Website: slack
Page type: billing-address
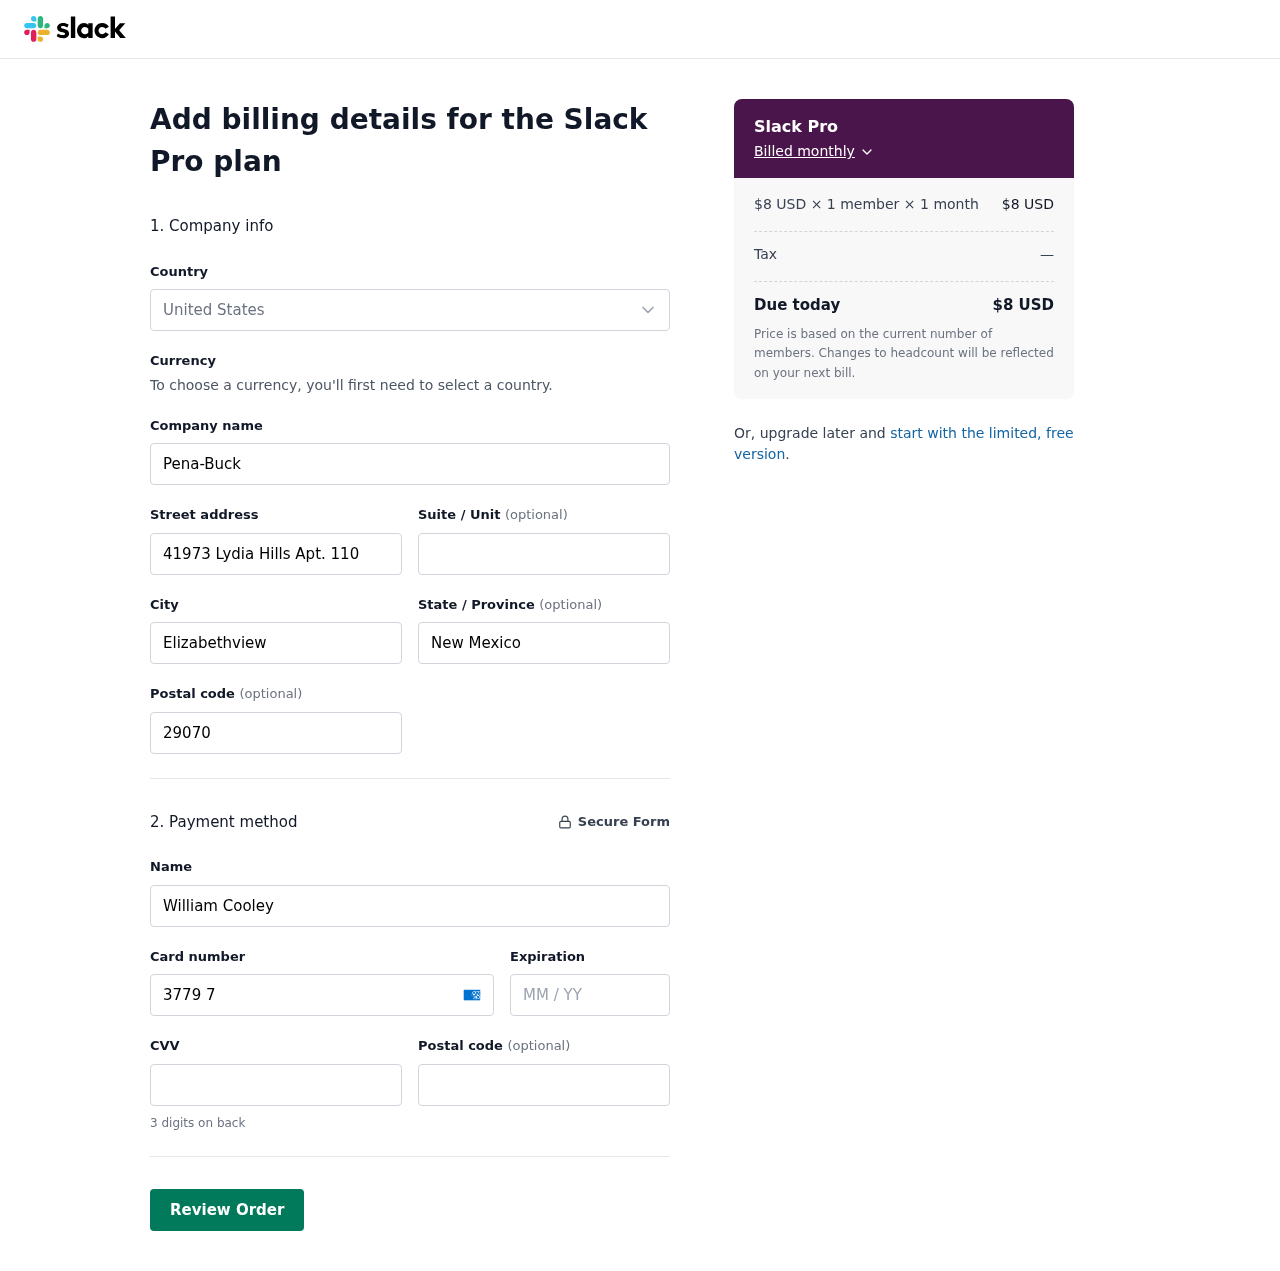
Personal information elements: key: PII_CARD_CVV
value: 2598
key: PII_CARD_EXPIRY
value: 07/26
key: PII_CARD_NUMBER
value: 3779 7695 1017 181
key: PII_CITY
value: Elizabethview
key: PII_COMPANY
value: Pena-Buck
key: PII_COUNTRY
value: United States
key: PII_FULLNAME
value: William Cooley
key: PII_POSTCODE
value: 29070
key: PII_STATE
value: New Mexico
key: PII_STREET
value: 41973 Lydia Hills Apt. 110
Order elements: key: ORDER_PLAN_PRICE
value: $8 USD
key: ORDER_NUM_MEMBERS
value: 1 member
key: ORDER_NUM_MONTHS
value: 1 month
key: ORDER_SUBTOTAL
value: $8 USD
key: ORDER_TAX
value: —
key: ORDER_TOTAL
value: $8 USD